Question: I just started messing around with the BoxLayout manager.
I've made two buttons next to each other, and the third one should go to the next line (underneath the first two), and the two first buttons should be at the top of the frame.
How can I accomplish this?
This is my current code
'''
Box box = Box.createHorizontalBox();
box.add(Box.createHorizontalGlue());
box.add(new JButton("Button"));
box.add(new JButton("Hello"));
box.add(Box.createVerticalBox());
box.add(Box.createVerticalStrut(100));
box.add(new JButton("Button2"));
add(box);
'''

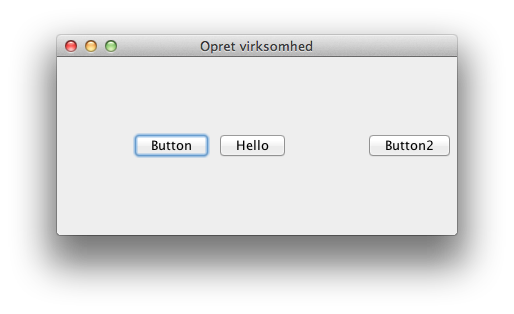
Answer: Your current code looks nothing like the description you give of what you want. It sounds like you need
- - - - - - -
So something like
'''
Box vbox = Box.createVerticalBox();
Box hbox = Box.createHorizontalBox();
hbox.add(new JButton("Button"));
hbox.add(Box.createHorizontalStrut(10));
hbox.add(new JButton("Hello"));
vbox.add(hbox);
vbox.add(Box.createVerticalStrut(100));
vbox.add(new JButton("Button2"));
'''